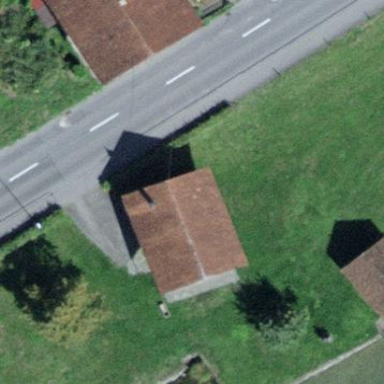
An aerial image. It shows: Detached building.